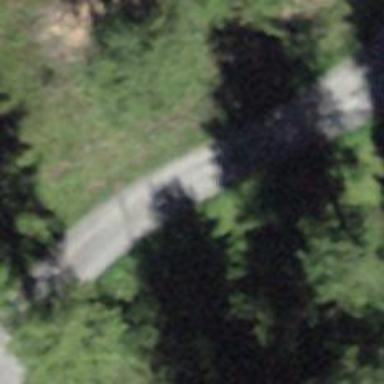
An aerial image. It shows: Gravel track with grade2 quality.